Собирающая линза $L_1$ и рассеивающая $L_2$ расположены соосно, и показатель преломления в среде слева от $L_1$ и справа от $L_2$ равен $n$, а показатель преломления в среде между линзами — $n_0$ ($n < n_0$). $F_1$ представляет собой фокус $L_1$ слева от неё, а $F_2$ и $F'_2$ — фокусы $L_2$ справа и слева от неё соответственно. В фокальной плоскости линзы $L_1$ находится точечный источник $s$, как показано на рисунке.
Нарисуйте путь лучей в системе и отметьте положение изображения источника $s'$. В своём решении кратко опишите процесс построения. Фокусное расстояние $L_1$ в области слева от неё составляет $f_1=20~\text{см}$, фокусное расстояние $L_2$ слева от неё равно $f'_2=10~\text{см}$, а расстояние от $s$ до оптической оси $sF_1=2~\text{см}$.
На каком расстоянии $s'F'_2$ от оптической оси находится изображение источника?
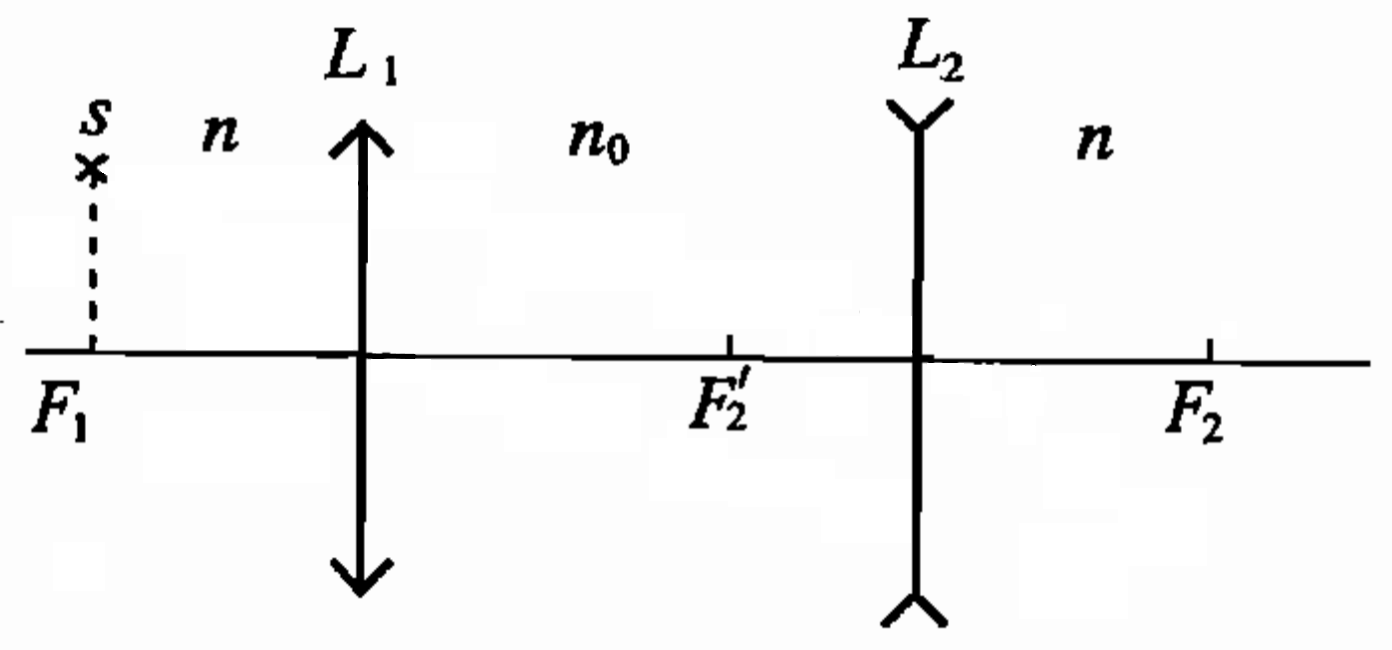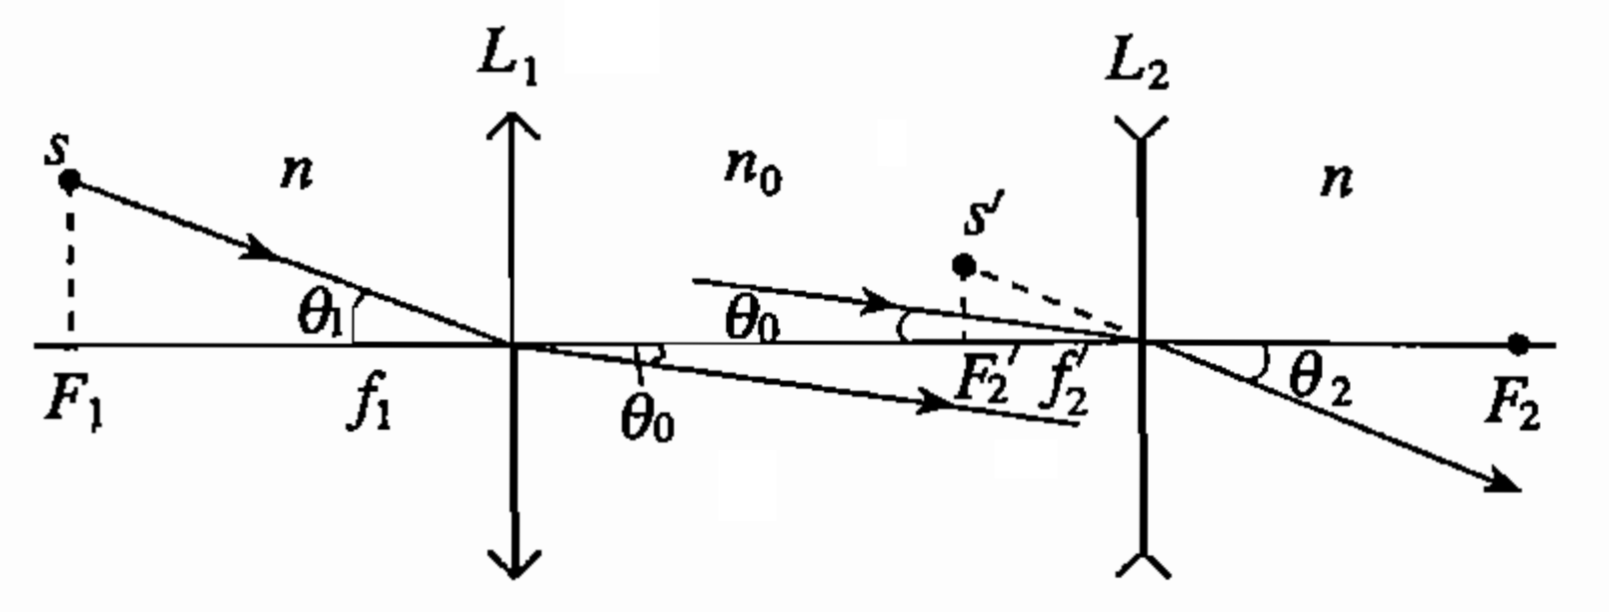
Нарисуйте путь лучей в системе и отметьте положение изображения источника $s'$. В своём решении кратко опишите процесс построения.

На каком расстоянии $s'F'_2$ от оптической оси находится изображение источника?
Ответ: \[s'F'_2=1~\text{см}.\]
Темы:
T, Оптика, Геометрическая оптика, Построение, Китайские, Линзы